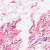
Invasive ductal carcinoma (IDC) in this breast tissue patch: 0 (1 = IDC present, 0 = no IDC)